Question:
I need to achieve the same behavior as shown above using C# code. All I have is a set of HTML files in my file system which should be added as objects to an existing Microsoft Word, so that the end user could open the HTML file(s) by clicking the icon.
Below is the code I tried which failed to upload the HTML file as an icon that links to the HTML file. Instead, it just inserted the HTML content in Word which is not expected. All I need is to achieve the steps mentioned in below url programatically using C# code. <URL>
'''
Microsoft.Office.Interop.Word.Application winword = new Microsoft.Office.Interop.Word.Application();
object missing = System.Reflection.Missing.Value;
Microsoft.Office.Interop.Word.Document document = winword.Documents.Add(ref missing, ref missing, ref missing, ref missing);
Microsoft.Office.Interop.Word.Paragraph paragraph = document.Content.Paragraphs.Add(ref missing);
paragraph.Range.InsertFile("C:\Documentum\CompContent7.html", ref missing, ref missing, ref missing, true);
object filename = "C:\end_result_document.docx";
document.SaveAs(ref filename);
'''
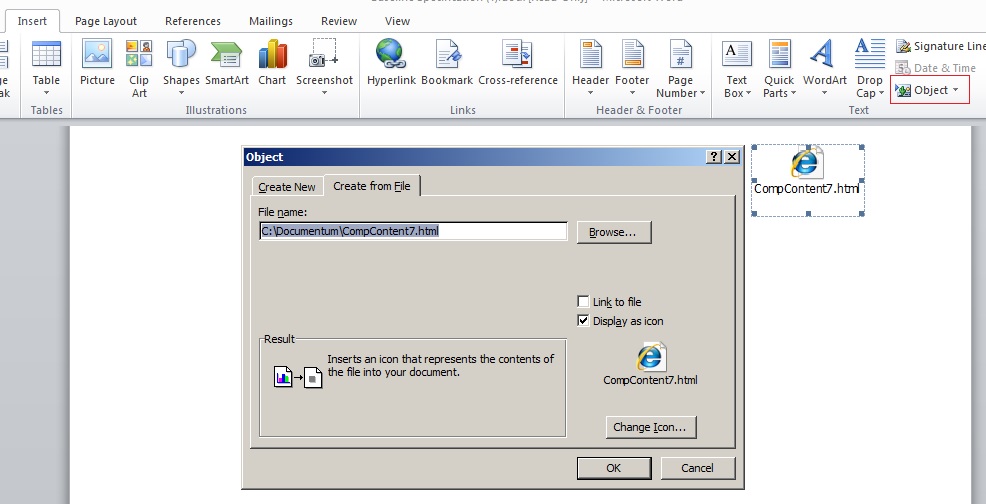
Answer: The macro recorder is your friend. Instead of 'InsertFile', use 'InlineShapes.AddOLEObject' instead. See <URL>.
I just recorded embedding a Word object and this is what I got:
'''
Selection.InlineShapes.AddOLEObject ClassType:="Word.Document.12", _
FileName:=[pathToMyFile], LinkToFile:= _
False, DisplayAsIcon:=True, IconFileName:= _
"C:\PROGRA~2\MICROS~1\Office14\WINWORD.EXE", IconIndex:=1, IconLabel:= _
[myFileName]
'''